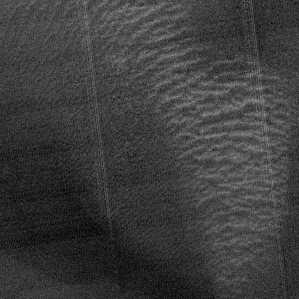
Label: frost